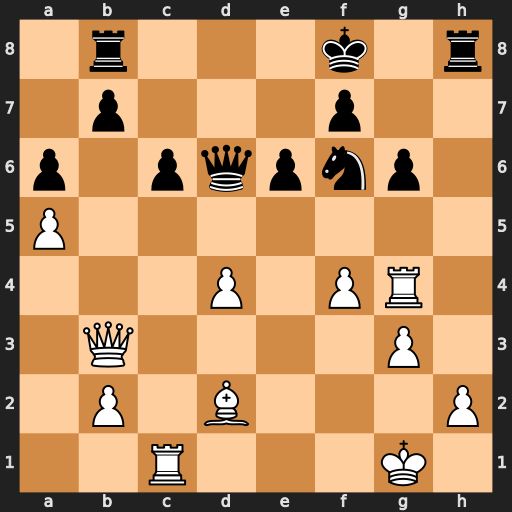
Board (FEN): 1r3k1r/1p3p2/p1pqpnp1/P7/3P1PR1/1Q4P1/1P1B3P/2R3K1
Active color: w
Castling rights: -
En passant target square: -
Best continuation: Bb4 Qxb4 Qxb4+